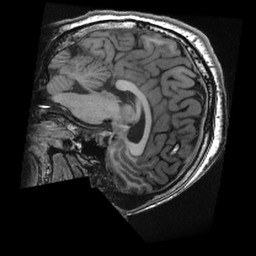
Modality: T1w
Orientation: sagittal
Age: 27
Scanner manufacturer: ge
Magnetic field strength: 3 T
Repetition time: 0.008372 s
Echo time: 0.00312 s